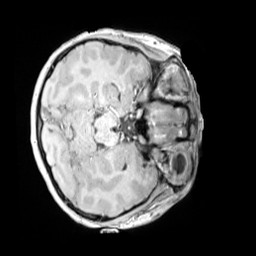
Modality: MP2RAGE
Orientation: axial
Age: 10
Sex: female
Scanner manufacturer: siemens
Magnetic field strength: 3 T
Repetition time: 4 s
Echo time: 0.00303 s